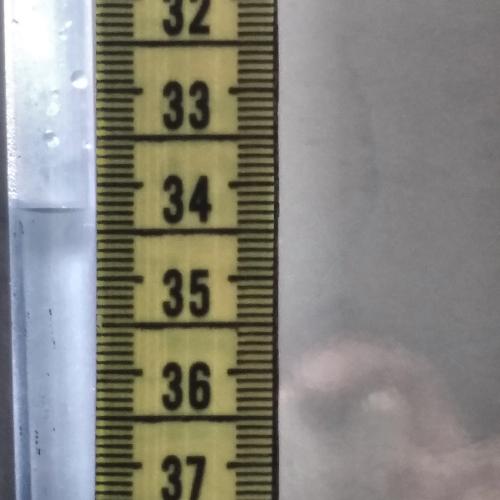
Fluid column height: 34.3 cm